Question: I would like to align to the bottom all the header titles of my facet columns.
<URL>
And I get the below result, the titles are not aligned downwards, each one has a different distance from the graphic bottom.

How to align these titles to the bottom?
Thank you
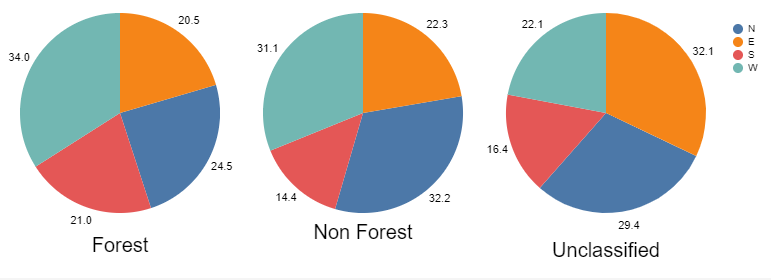
Answer: Looks like a bug. Can you raise it on GitHub? Here is a workaround.
<URL>
'''
{
"data": {"name": "data-eb2eb4918524c908955f7797d7245a00"},
"facet": {
"column": {
"field": "f",
"header": {"labelOrient": "bottom", "labelFontSize": 20, "title": ""}
}
},
"spec": {
"layer": [
{
"mark": {"type": "arc", "outerRadius": 100},
"encoding": {
"color": {
"field": "k",
"legend": {"title": ""},
"sort": {"field": "n"},
"type": "nominal"
},
"theta": {"field": "v", "stack": true, "type": "quantitative"}
}
},
{
"mark": {"type": "text", "fill": "black", "radius": 115},
"encoding": {
"color": {
"field": "k",
"legend": {"title": ""},
"sort": {"field": "n"},
"type": "nominal"
},
"text": {"field": "v", "format": ",.1f", "type": "quantitative"},
"theta": {"field": "v", "stack": true, "type": "quantitative"}
}
}
]
},
"resolve": {"scale": {"theta": "independent"}},
"$schema": "https://vega.github.io/schema/vega-lite/v5.2.0.json",
"datasets": {
"data-eb2eb4918524c908955f7797d7245a00": [
{"n": 1, "f": "Non Forest", "k": "N", "v": 32.20114689016321},
{"n": 2, "f": "Non Forest", "k": "E", "v": 22.30554330245552},
{"n": 3, "f": "Non Forest", "k": "S", "v": 14.350830760182326},
{"n": 4, "f": "Non Forest", "k": "W", "v": 31.14247904719894},
{"n": 5, "f": "Forest", "k": "N", "v": 24.525745257452574},
{"n": 6, "f": "Forest", "k": "E", "v": 20.460704607046072},
{"n": 7, "f": "Forest", "k": "S", "v": 21.00271002710027},
{"n": 8, "f": "Forest", "k": "W", "v": 34.010840108401084},
{"n": 9, "f": "Unclassified", "k": "N", "v": 29.437706725468576},
{"n": 10, "f": "Unclassified", "k": "E", "v": 32.08379272326351},
{"n": 11, "f": "Unclassified", "k": "S", "v": 16.427783902976845},
{"n": 12, "f": "Unclassified", "k": "W", "v": 22.05071664829107}
]
}
}
'''